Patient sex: F
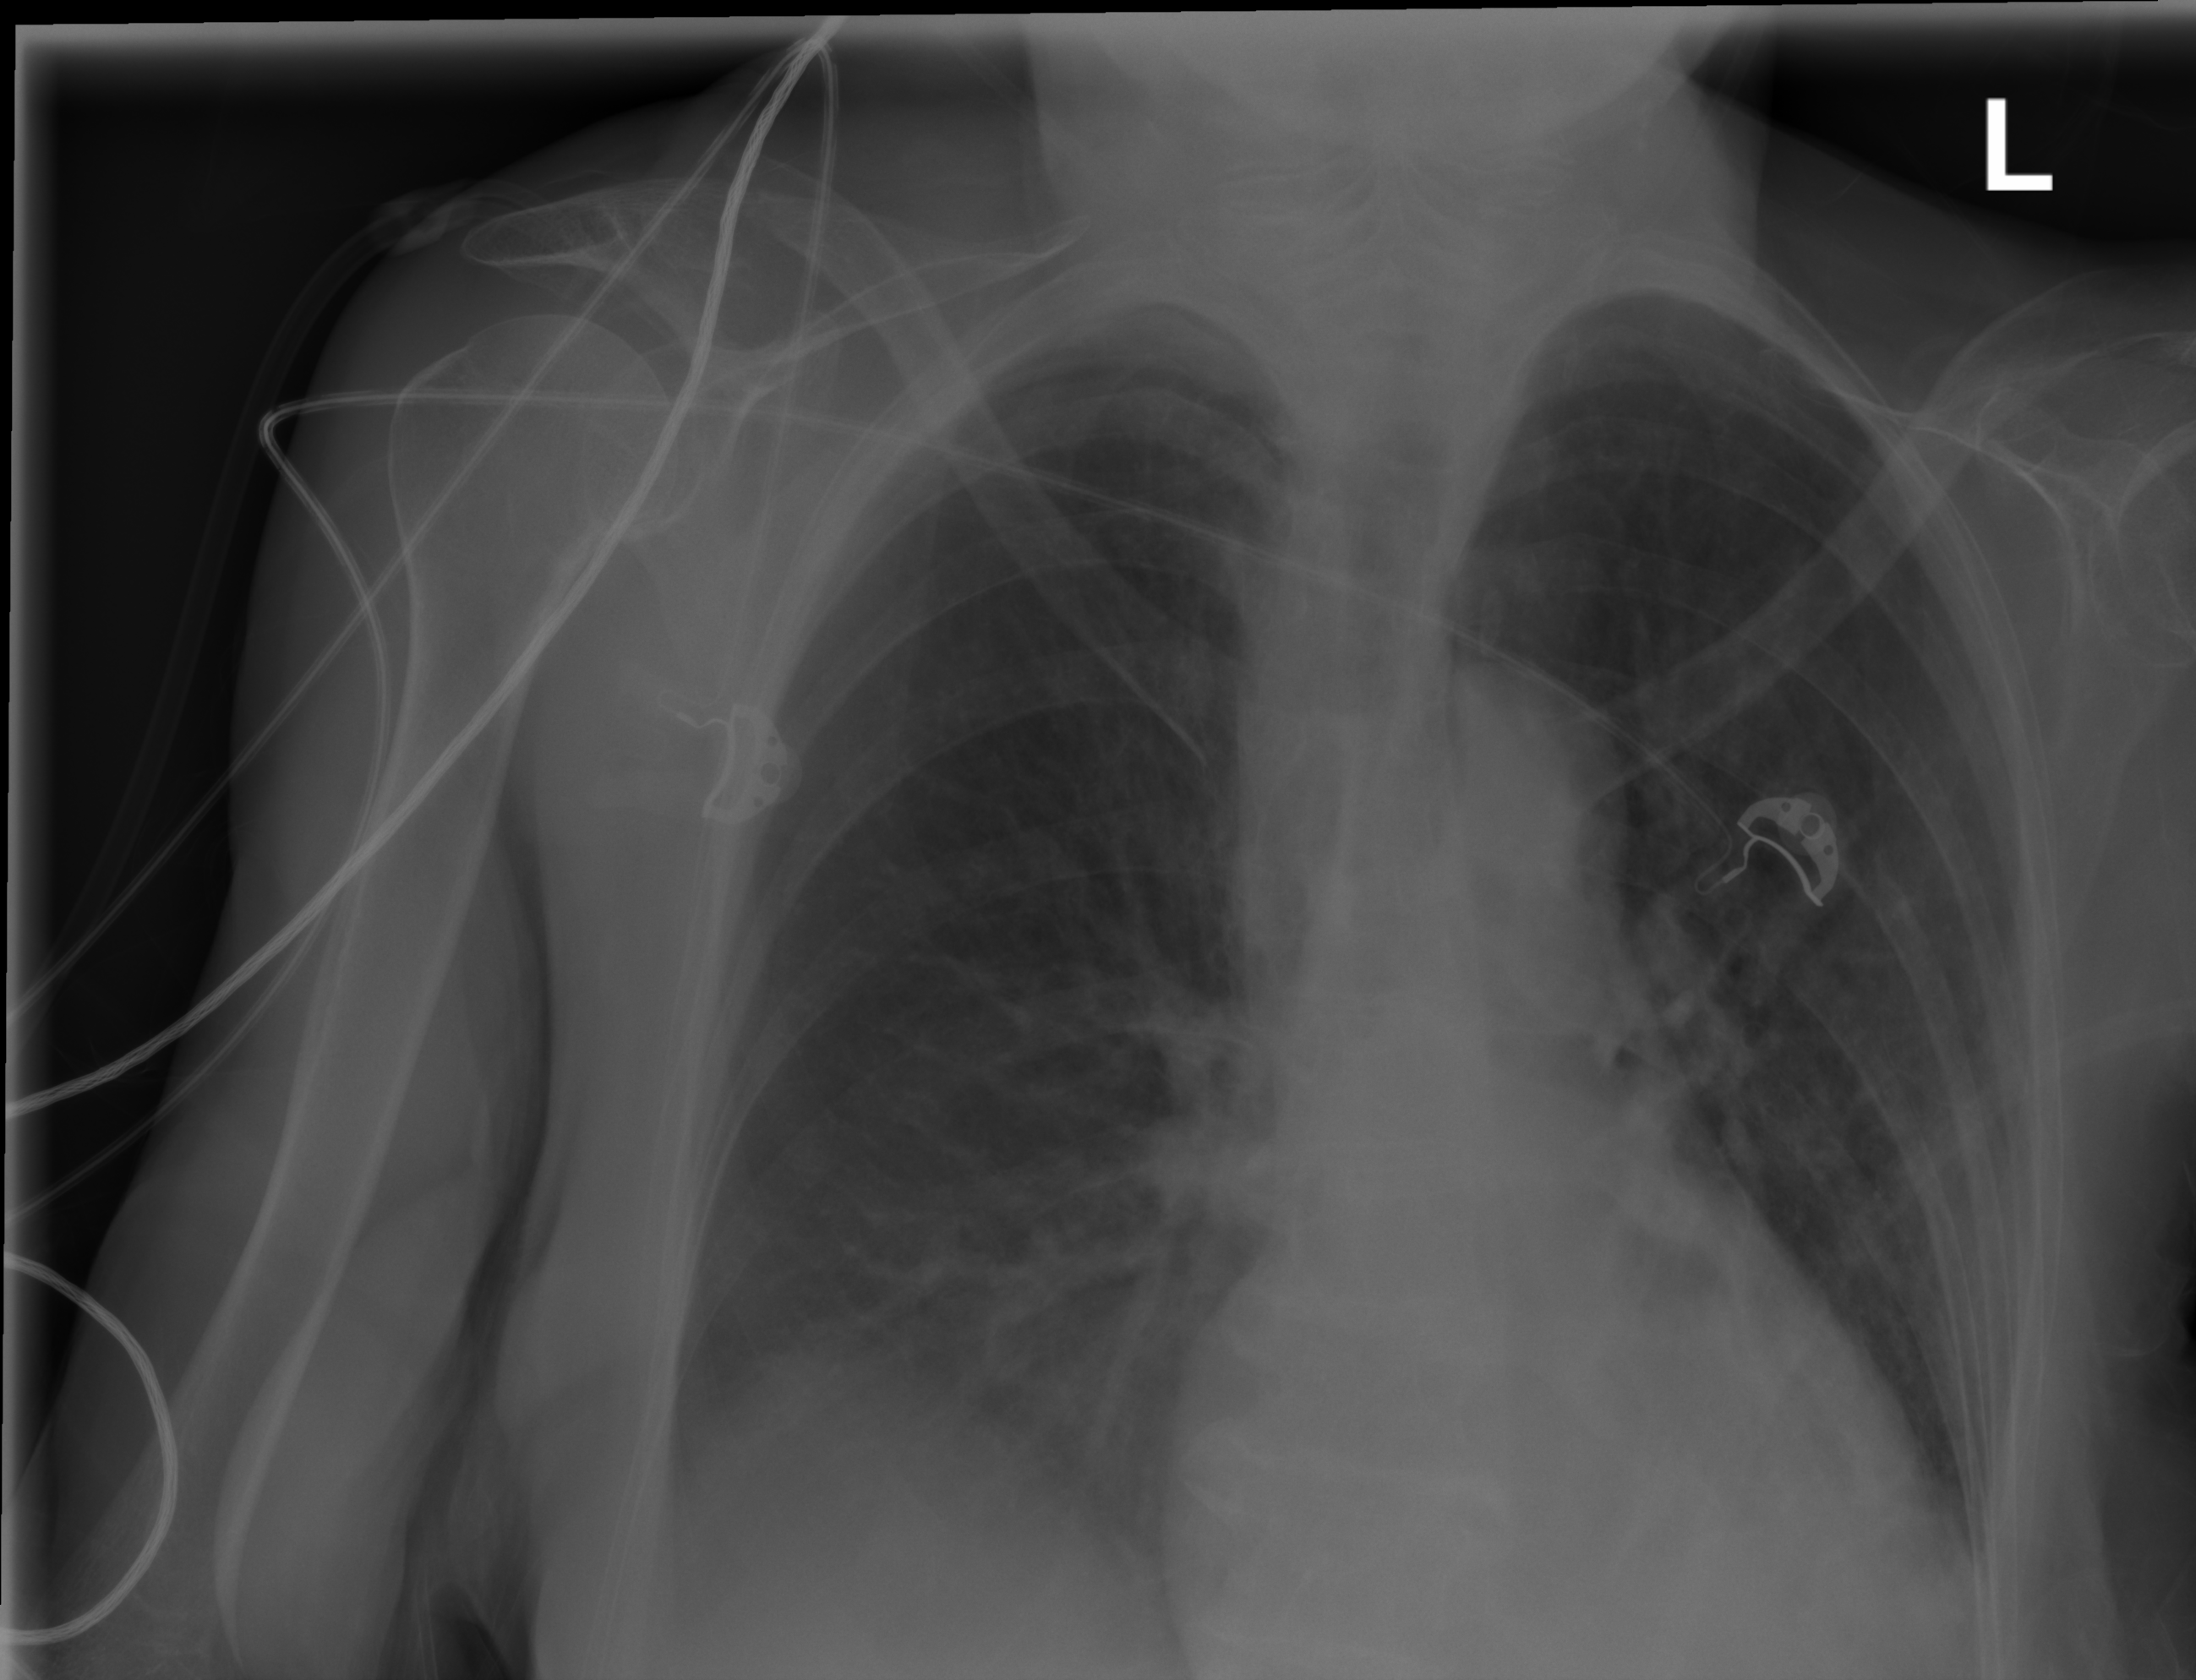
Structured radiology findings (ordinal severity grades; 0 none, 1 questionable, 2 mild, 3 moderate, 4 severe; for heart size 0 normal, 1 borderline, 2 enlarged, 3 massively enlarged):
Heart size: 2
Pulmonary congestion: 0
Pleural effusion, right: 2
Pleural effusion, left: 2
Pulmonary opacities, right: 0
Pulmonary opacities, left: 0
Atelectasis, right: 2
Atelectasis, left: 2